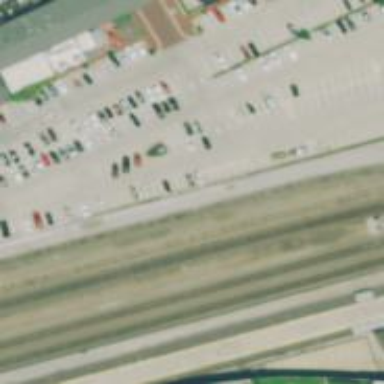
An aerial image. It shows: Road with "through" marking.